Field crop: maize
Growth stage: 2
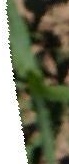
Species: maize